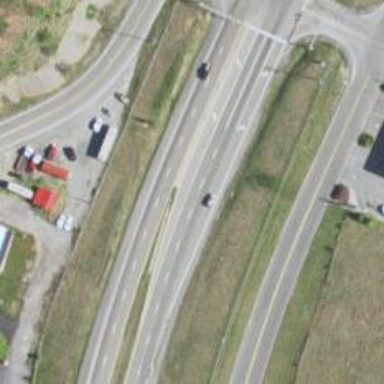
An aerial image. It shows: Trunk highway with expressway features.